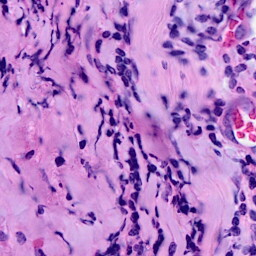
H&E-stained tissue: Breast